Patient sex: F
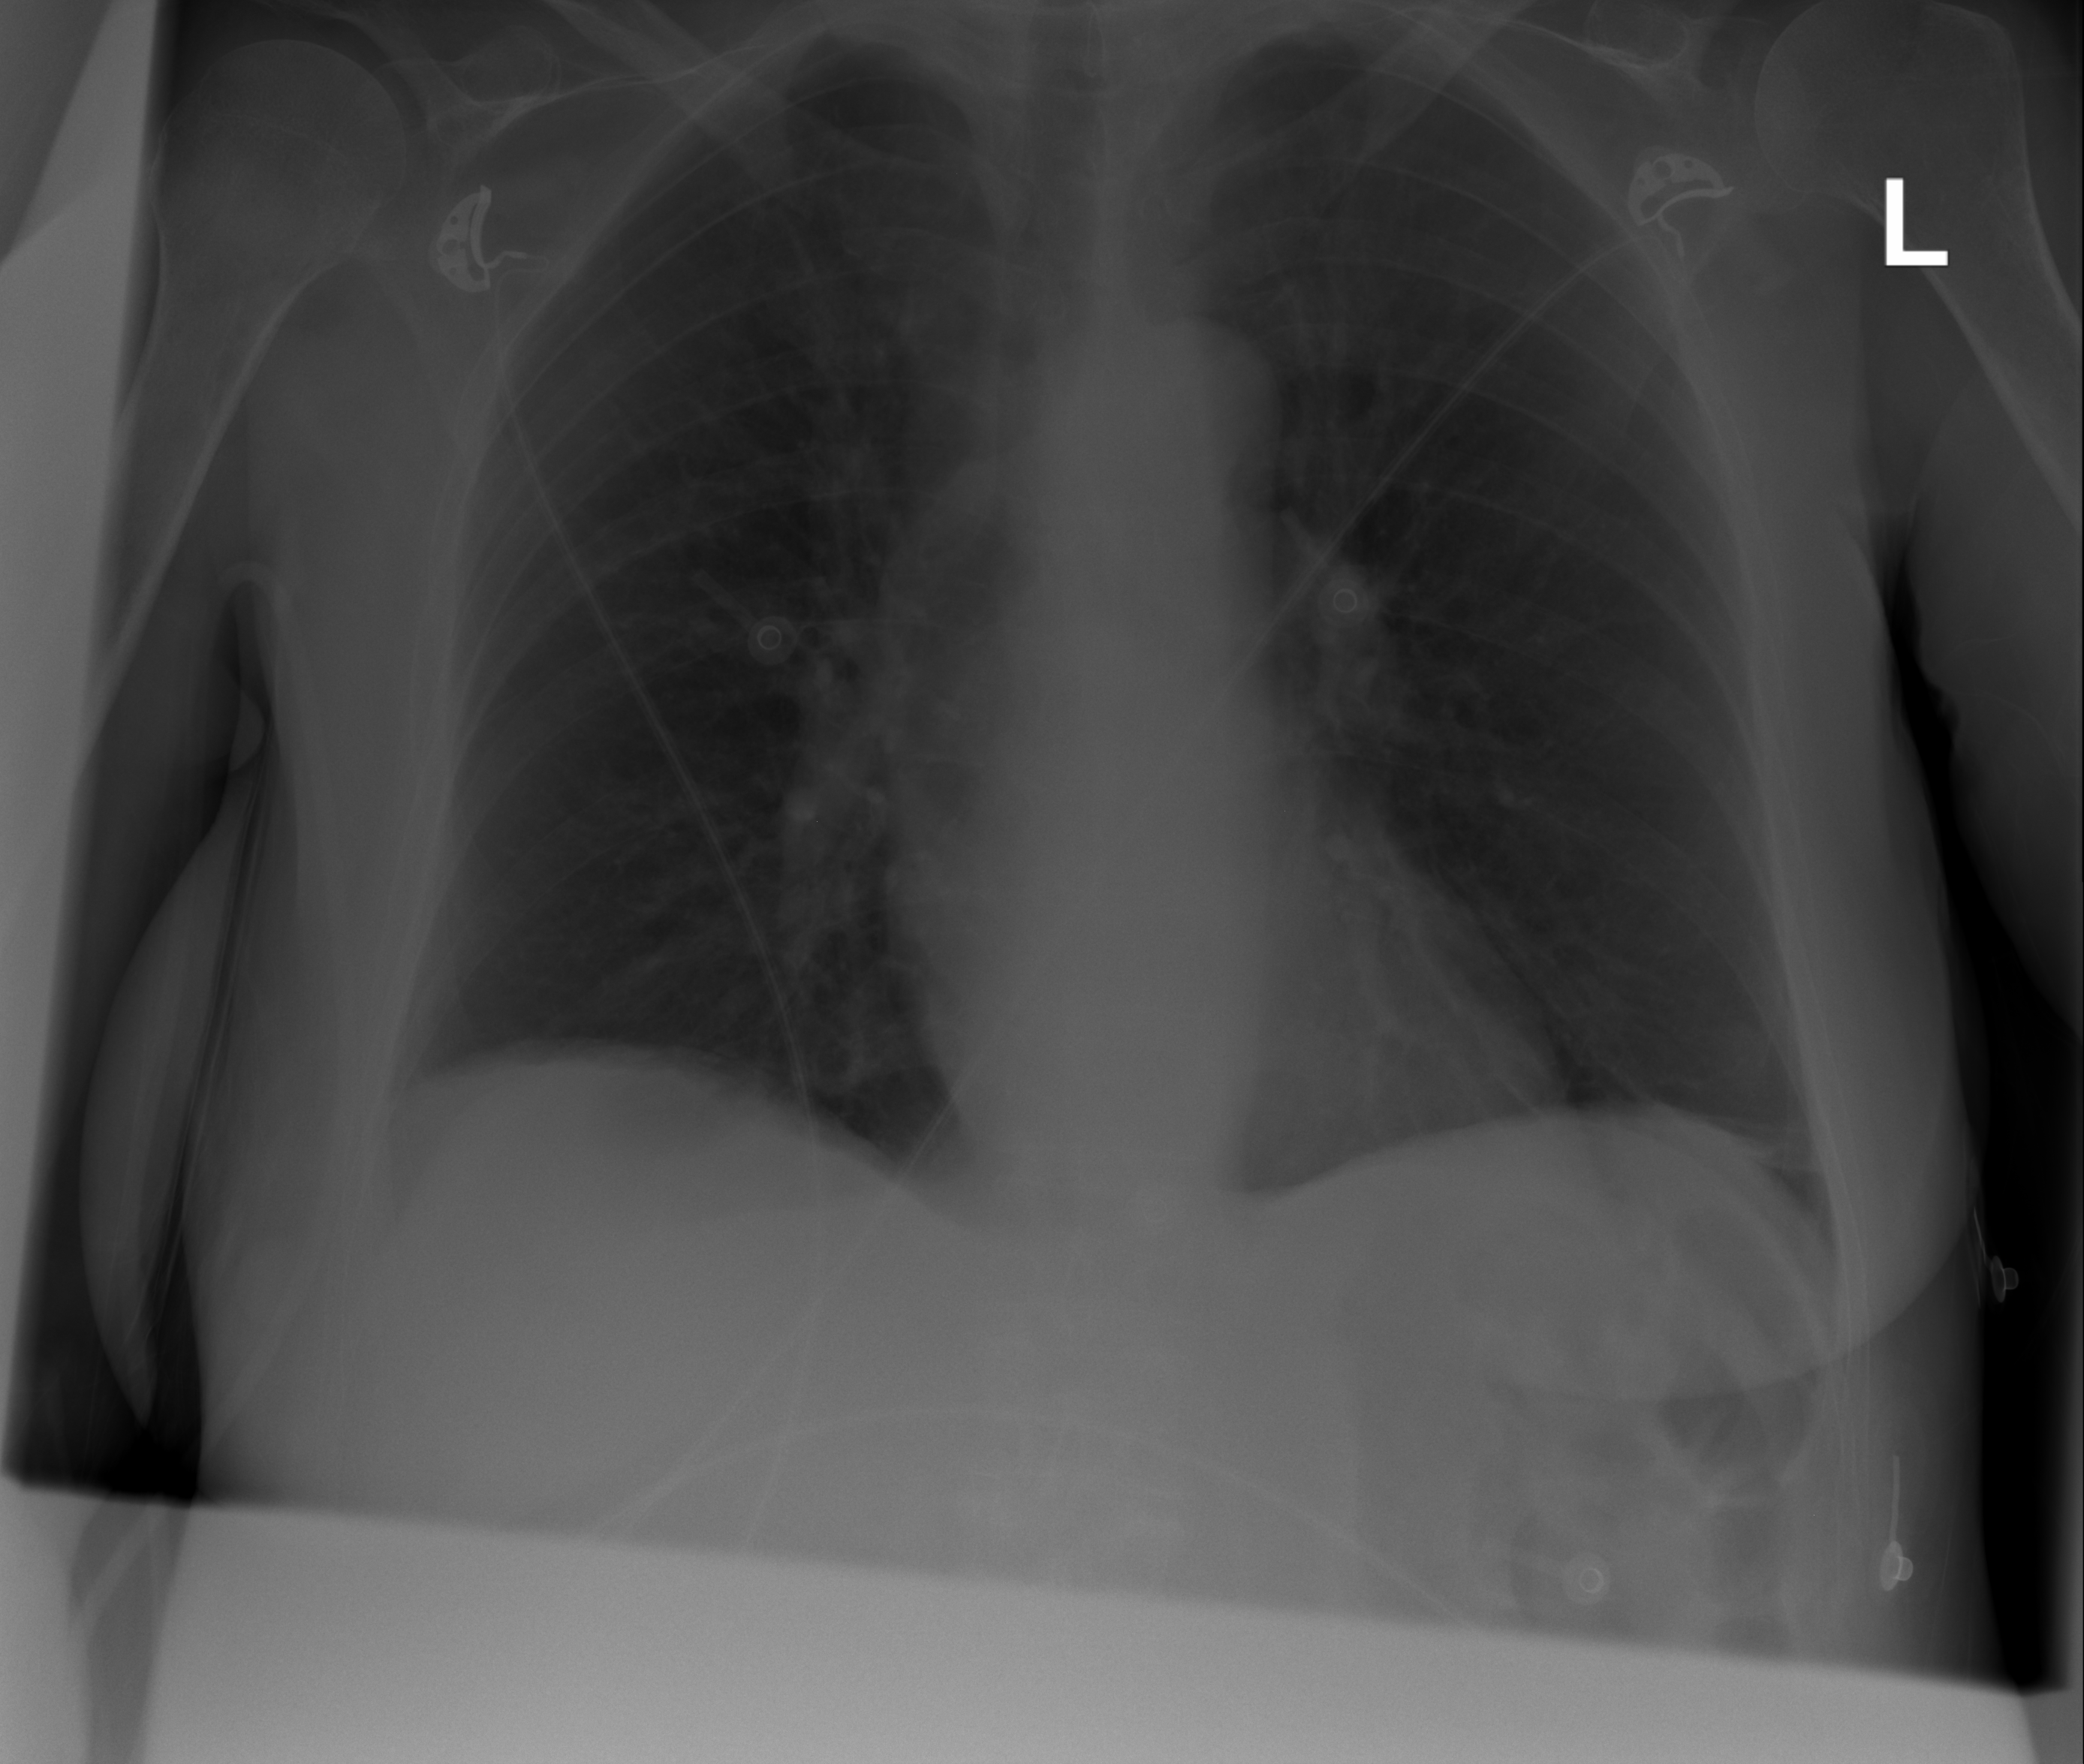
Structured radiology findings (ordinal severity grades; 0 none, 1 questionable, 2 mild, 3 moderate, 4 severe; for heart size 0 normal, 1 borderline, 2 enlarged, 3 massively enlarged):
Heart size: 0
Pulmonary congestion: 0
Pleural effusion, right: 0
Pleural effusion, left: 0
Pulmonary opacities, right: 0
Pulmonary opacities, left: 0
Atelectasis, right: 0
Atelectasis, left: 1